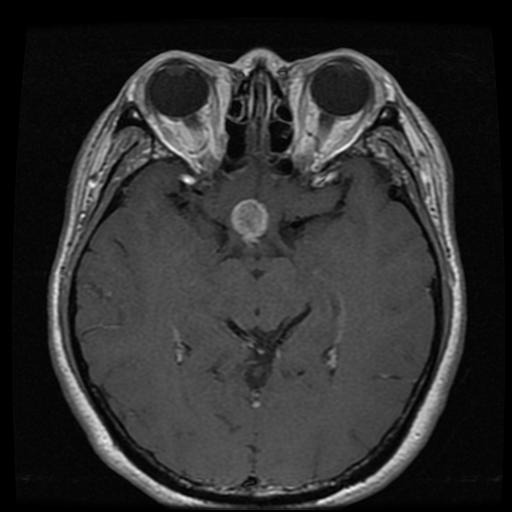
Label: pituitary